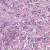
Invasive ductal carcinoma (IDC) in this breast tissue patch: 1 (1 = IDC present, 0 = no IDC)